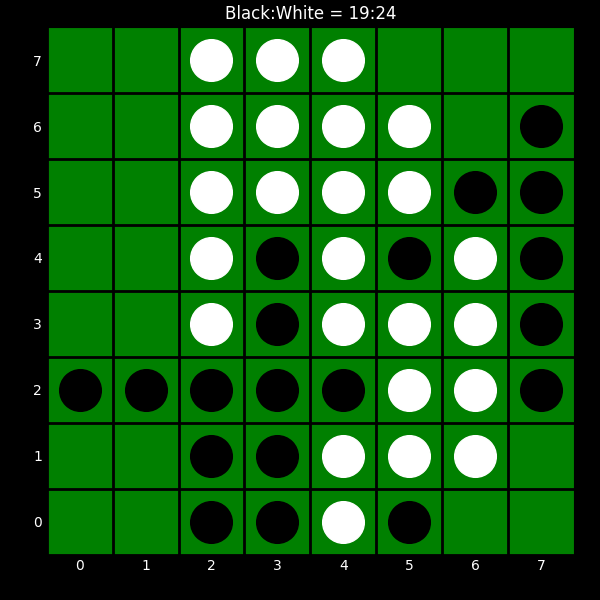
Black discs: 19
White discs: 24